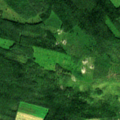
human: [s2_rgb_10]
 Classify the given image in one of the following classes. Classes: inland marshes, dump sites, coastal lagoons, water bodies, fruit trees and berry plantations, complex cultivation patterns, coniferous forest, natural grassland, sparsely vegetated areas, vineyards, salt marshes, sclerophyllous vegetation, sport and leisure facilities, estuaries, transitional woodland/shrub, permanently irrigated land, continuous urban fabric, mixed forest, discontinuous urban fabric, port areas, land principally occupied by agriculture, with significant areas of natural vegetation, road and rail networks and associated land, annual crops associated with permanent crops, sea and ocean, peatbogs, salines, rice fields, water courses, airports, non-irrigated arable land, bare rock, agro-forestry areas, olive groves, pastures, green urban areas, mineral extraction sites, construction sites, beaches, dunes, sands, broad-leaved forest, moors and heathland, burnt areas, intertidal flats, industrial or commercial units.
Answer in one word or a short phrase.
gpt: coniferous forest, mixed forest